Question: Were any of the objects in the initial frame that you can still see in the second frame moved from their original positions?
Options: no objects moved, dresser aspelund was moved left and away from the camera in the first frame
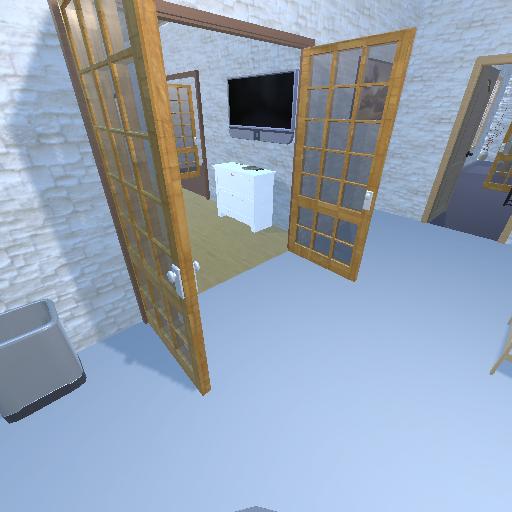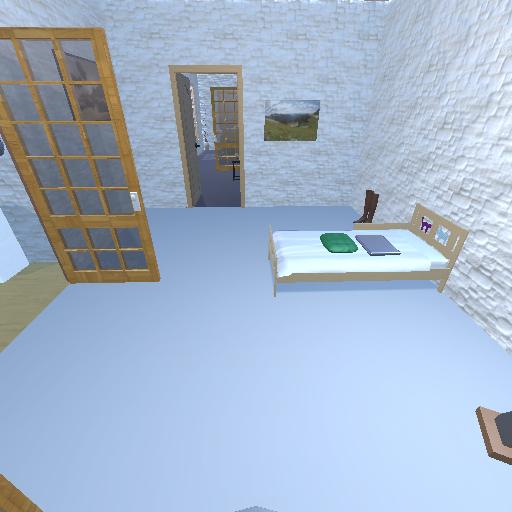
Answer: no objects moved